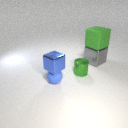
small green metal cylinder to the right of small blue rubber sphere